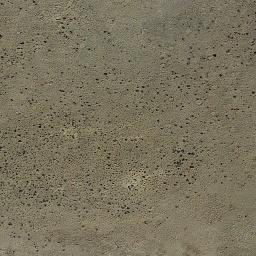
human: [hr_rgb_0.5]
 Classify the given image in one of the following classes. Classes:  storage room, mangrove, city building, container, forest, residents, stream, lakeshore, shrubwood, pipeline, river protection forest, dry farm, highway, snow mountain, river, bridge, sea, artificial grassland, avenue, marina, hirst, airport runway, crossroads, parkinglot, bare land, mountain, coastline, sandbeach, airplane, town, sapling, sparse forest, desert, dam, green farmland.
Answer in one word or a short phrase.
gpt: bare land